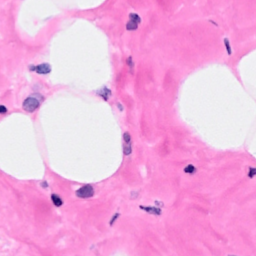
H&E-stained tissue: Breast